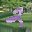
Label: 2